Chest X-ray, AP view. Patient: 34 years old, sex M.
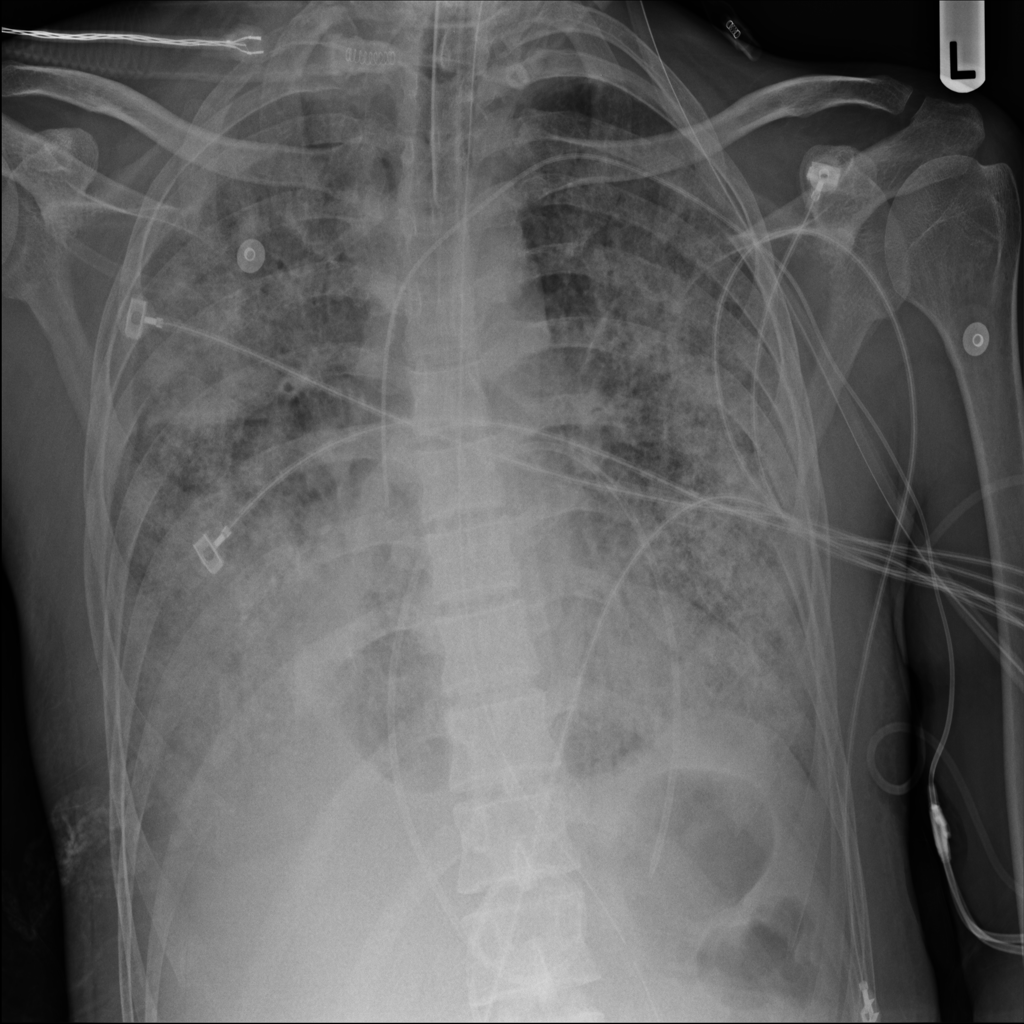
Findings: Nodule